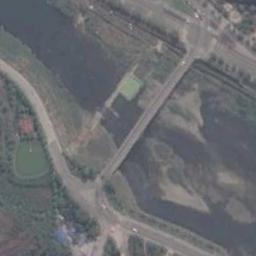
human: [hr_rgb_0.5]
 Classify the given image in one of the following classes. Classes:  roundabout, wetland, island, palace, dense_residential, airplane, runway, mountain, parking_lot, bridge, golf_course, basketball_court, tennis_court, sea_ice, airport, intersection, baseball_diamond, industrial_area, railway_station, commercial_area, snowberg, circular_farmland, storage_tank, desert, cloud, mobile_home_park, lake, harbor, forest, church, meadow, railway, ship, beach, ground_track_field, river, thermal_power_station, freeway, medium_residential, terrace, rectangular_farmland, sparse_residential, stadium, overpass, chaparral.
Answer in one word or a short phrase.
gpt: bridge